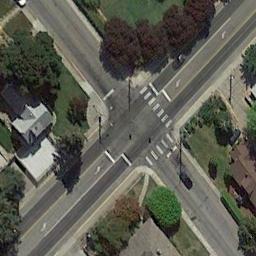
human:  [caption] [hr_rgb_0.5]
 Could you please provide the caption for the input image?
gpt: There are many trees near the intersection .

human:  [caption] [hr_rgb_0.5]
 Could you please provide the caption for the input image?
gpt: There are many houses with gray roofs and many trees around the intersection .

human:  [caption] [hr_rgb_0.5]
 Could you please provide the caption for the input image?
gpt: An intersection without cars located in a residential area with some green areas .

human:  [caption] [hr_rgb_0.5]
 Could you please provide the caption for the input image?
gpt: There are zebra crossings at intersections .

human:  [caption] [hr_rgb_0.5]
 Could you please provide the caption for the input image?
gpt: There are some brown trees and green trees beside the intersection .